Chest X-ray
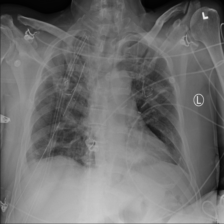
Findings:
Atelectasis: negative
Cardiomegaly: negative
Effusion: negative
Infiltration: negative
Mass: negative
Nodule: negative
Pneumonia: negative
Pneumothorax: negative
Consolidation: negative
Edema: negative
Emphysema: negative
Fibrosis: negative
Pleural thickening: negative
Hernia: negative